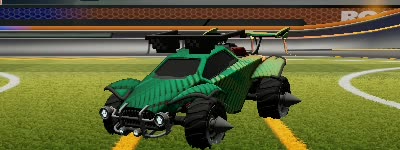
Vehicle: octane